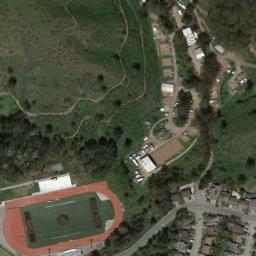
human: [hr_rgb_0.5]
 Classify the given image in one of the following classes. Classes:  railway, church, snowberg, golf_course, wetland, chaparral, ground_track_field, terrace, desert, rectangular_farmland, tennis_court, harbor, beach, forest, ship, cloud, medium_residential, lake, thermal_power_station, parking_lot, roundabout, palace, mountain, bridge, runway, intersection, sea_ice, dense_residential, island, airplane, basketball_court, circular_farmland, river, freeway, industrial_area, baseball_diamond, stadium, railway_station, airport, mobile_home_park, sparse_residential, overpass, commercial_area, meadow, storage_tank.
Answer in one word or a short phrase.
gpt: ground_track_field